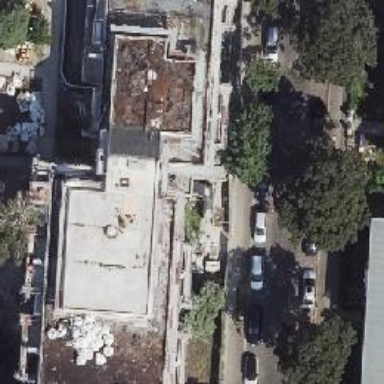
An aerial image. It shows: Building.